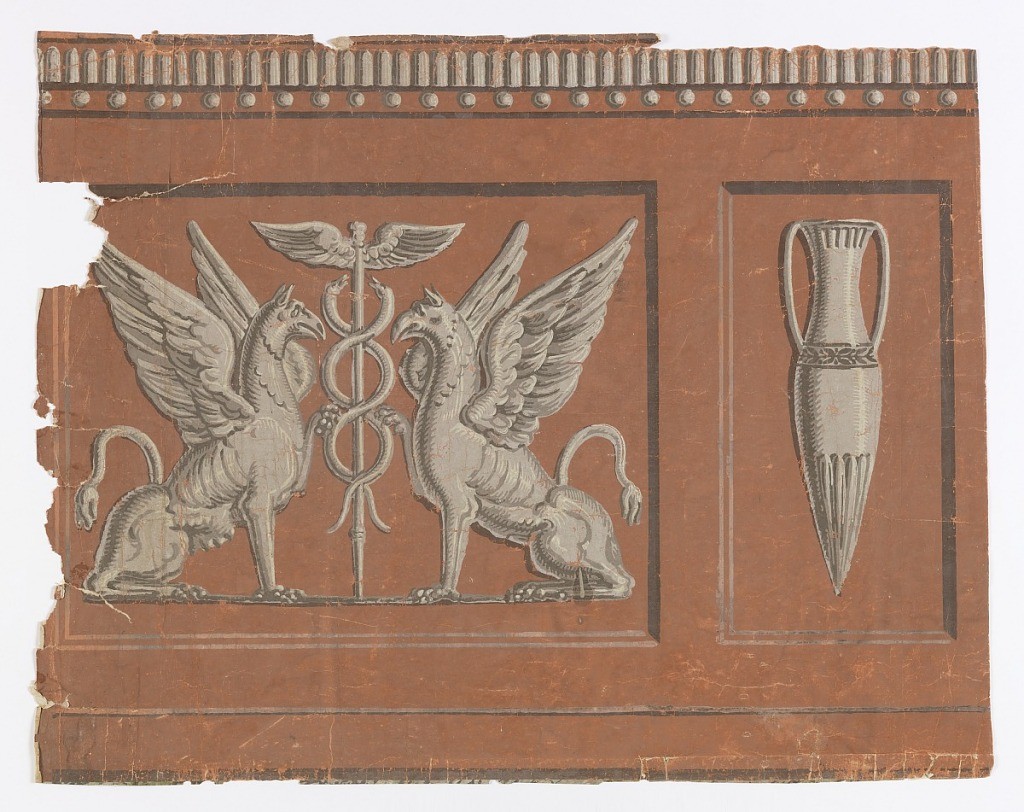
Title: Dado
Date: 1800–1840
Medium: Block-printed on handmade paper
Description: Alternating panels of gryphons and urns, printed in browns and whites on deep rust.